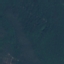
Land use / land cover: Forest